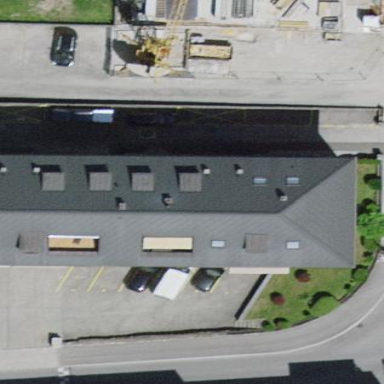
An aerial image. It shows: Hipped-roof building with apartments.